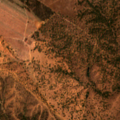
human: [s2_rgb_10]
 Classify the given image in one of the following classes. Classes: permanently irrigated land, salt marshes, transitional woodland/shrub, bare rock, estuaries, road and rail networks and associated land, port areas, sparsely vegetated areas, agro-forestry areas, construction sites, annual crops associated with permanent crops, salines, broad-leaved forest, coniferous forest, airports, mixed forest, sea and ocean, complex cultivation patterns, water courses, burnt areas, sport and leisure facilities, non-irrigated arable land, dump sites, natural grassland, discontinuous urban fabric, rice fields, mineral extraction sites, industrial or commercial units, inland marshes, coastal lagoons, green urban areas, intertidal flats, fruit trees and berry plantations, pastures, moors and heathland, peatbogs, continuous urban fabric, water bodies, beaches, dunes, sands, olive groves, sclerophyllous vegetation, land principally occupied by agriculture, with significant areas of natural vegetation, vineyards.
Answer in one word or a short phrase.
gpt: non-irrigated arable land, agro-forestry areas, broad-leaved forest, transitional woodland/shrub